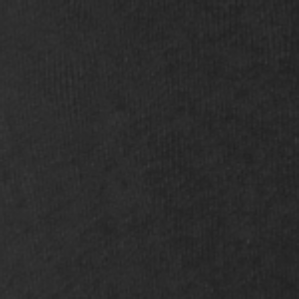
Label: frost